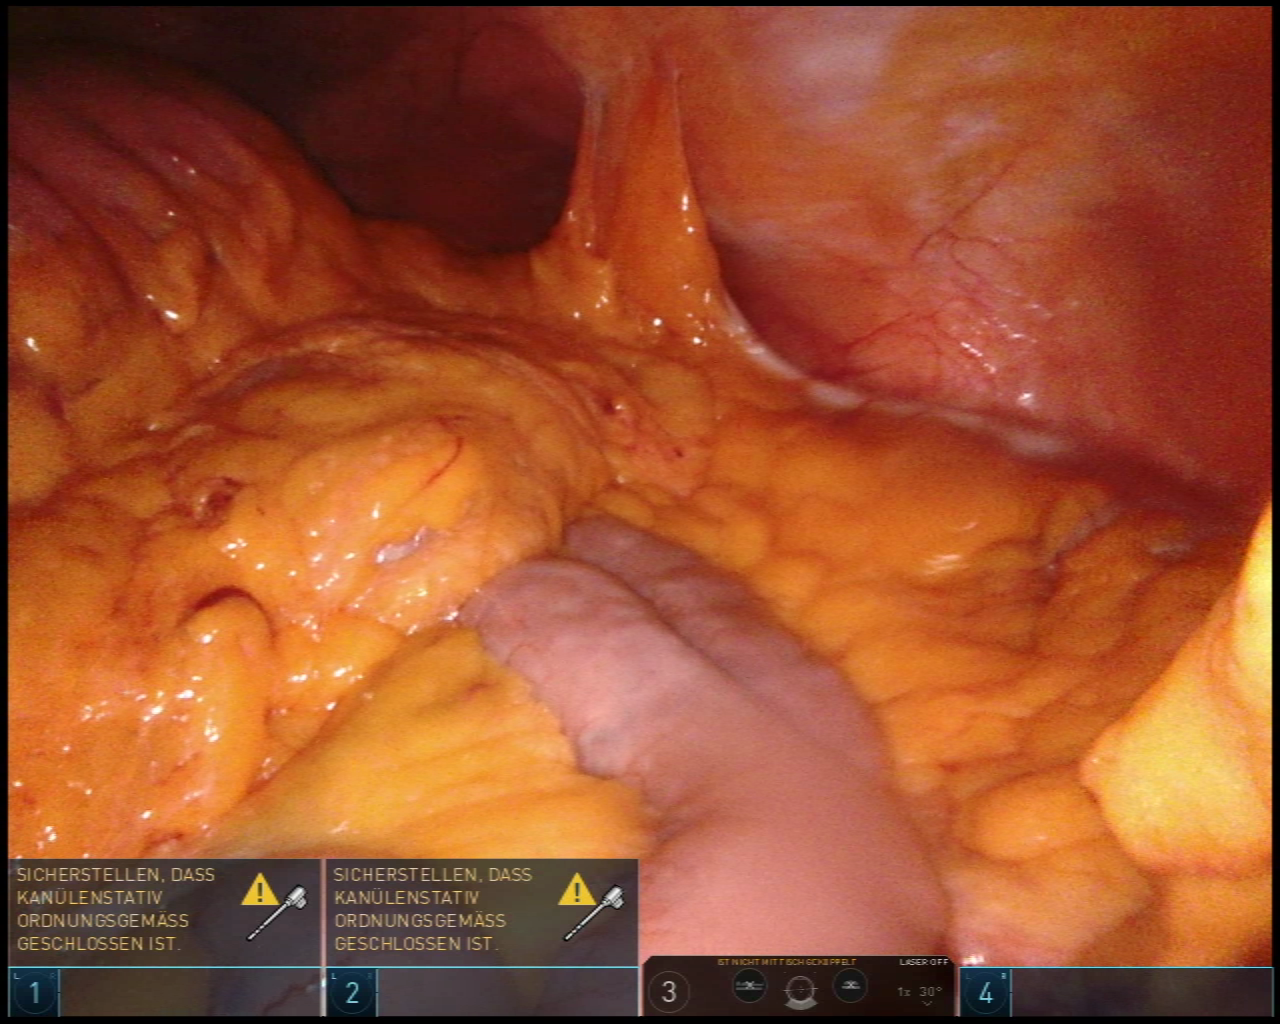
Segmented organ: stomach
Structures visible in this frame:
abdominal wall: yes
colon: yes
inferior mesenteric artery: no
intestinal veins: no
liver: no
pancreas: no
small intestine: yes
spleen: no
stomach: yes
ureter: no
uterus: no
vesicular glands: no